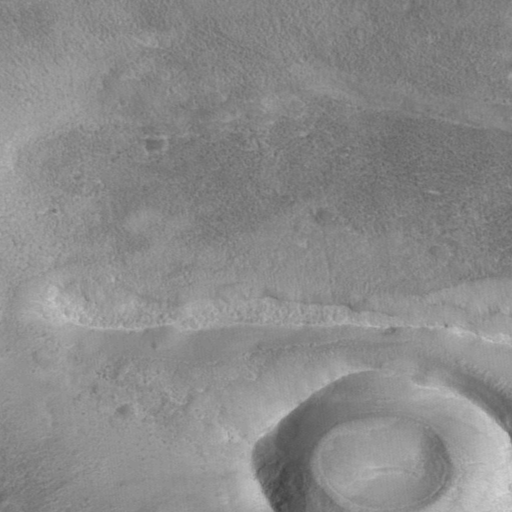
Classes present: Background